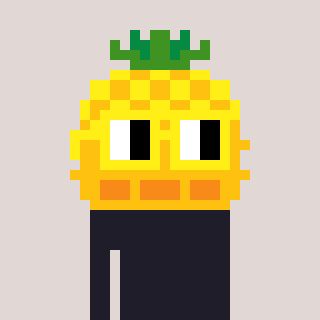
a pixel art character with square yellow glasses, a pineapple-shaped head and a grayscale-colored body on a warm background